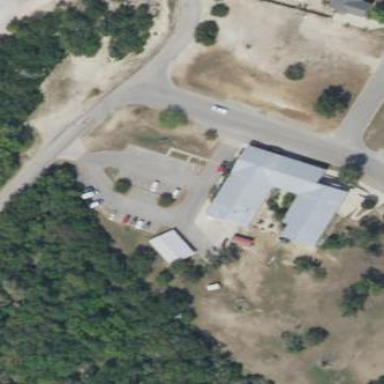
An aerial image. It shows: Community center building.